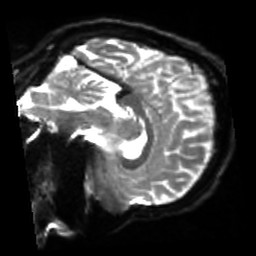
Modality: sbref
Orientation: sagittal
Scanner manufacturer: siemens
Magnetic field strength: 3 T
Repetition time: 4 s
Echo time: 0.0594 s